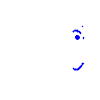
Particle: electron